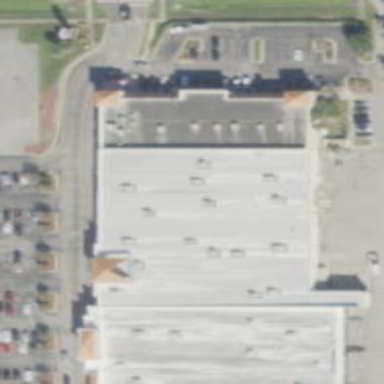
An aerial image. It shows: Mall building.